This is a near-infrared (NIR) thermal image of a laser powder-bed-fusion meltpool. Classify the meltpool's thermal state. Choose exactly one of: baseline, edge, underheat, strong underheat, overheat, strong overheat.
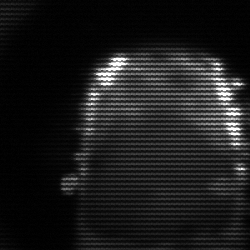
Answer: baseline